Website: macys
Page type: cart
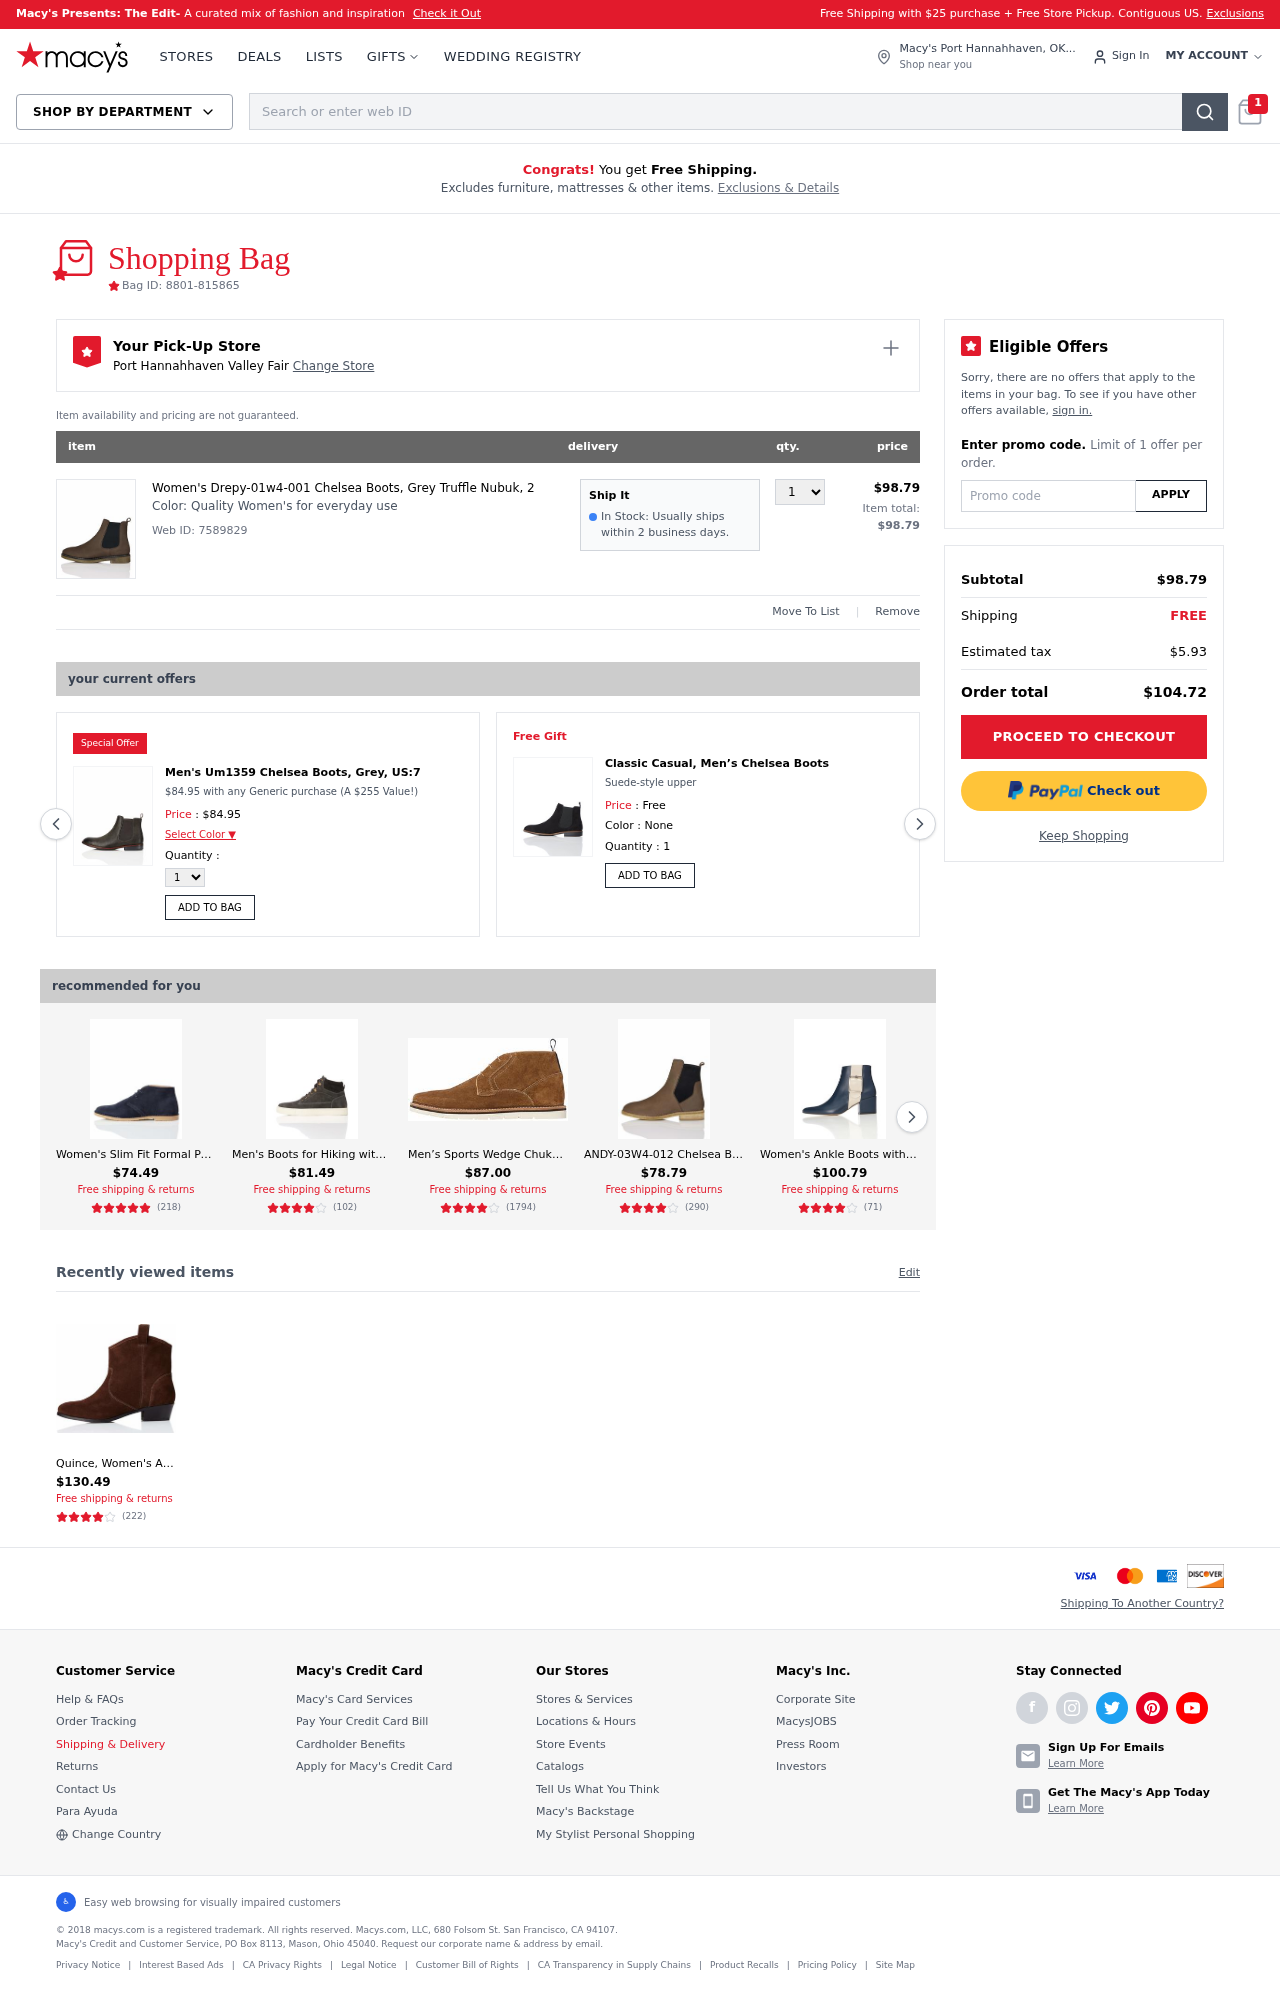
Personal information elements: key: PII_CITY
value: Port Hannahhaven Valley Fair Change Store
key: PII_CITY_STATE
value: Port Hannahhaven, OK
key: PII_PROMO_CODE
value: HOLIDAY12
Product elements: key: PRODUCT1_DESC
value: Quality Women's for everyday use
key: PRODUCT1_NAME
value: Women's Drepy-01w4-001 Chelsea Boots, Grey Truffle Nubuk, 2
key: PRODUCT1_PRICE
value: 98.79
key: PRODUCT1_QUANTITY
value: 1
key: PRODUCT2_NAME
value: Men's Um1359 Chelsea Boots, Grey, US:7
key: PRODUCT2_PRICE
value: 84.95
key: PRODUCT3_DESC
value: Suede-style upper
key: PRODUCT3_NAME
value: Classic Casual, Men’s Chelsea Boots
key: PRODUCT4_NAME
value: Women's Slim Fit Formal Pant Desert Boots
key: PRODUCT4_NUM_RATINGS
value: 218
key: PRODUCT4_PRICE
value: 74.49
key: PRODUCT4_RATING
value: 4.7
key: PRODUCT5_NAME
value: Men's Boots for Hiking with Lace-Up Eyelets
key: PRODUCT5_NUM_RATINGS
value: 102
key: PRODUCT5_PRICE
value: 81.49
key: PRODUCT5_RATING
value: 4.3
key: PRODUCT6_NAME
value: Men’s Sports Wedge Chukka Boots Beige (Stone) 10 UK (44 EU)
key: PRODUCT6_NUM_RATINGS
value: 1794
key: PRODUCT6_PRICE
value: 87
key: PRODUCT6_RATING
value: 3.7
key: PRODUCT7_NAME
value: ANDY-03W4-012 Chelsea Boots, Grey (Truffle Nubuk), 4 UK
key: PRODUCT7_NUM_RATINGS
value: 290
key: PRODUCT7_PRICE
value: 78.79
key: PRODUCT7_RATING
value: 4.1
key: PRODUCT8_NAME
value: Women's Ankle Boots with Zips and Colour Block Straps, Blue (Blue), 8 UK
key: PRODUCT8_NUM_RATINGS
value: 71
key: PRODUCT8_PRICE
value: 100.79
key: PRODUCT8_RATING
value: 3.6
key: PRODUCT9_NAME
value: Quince, Women's Ankle Boots
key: PRODUCT9_NUM_RATINGS
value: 222
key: PRODUCT9_PRICE
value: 130.49
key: PRODUCT9_RATING
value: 4
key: PRODUCT2_DESC
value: $84.95 with any Generic purchase (A $255 Value!)
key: PRODUCT1_WEB_ID
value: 7589829
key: PRODUCT1_TOTAL
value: $98.79
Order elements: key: ORDER_NUM_ITEMS
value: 1
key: ORDER_ID
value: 8801-815865
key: ORDER_SUBTOTAL
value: $98.79
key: ORDER_TAX
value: $5.93
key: ORDER_TOTAL
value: $104.72
Search elements: key: HEADER_SEARCH
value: Search or enter web ID